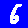
Digit: 6